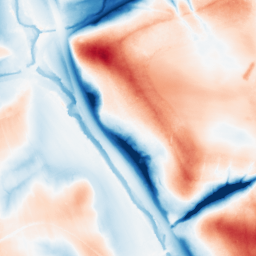
Category: classical
Decomposition family: gaussian
Decomposition parameters: sigma: 20
Upsampling method: sinc_blackman
Upsampling parameters: scale: 2
kernel_size: 8
Upsampling scale: 2